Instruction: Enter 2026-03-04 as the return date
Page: home
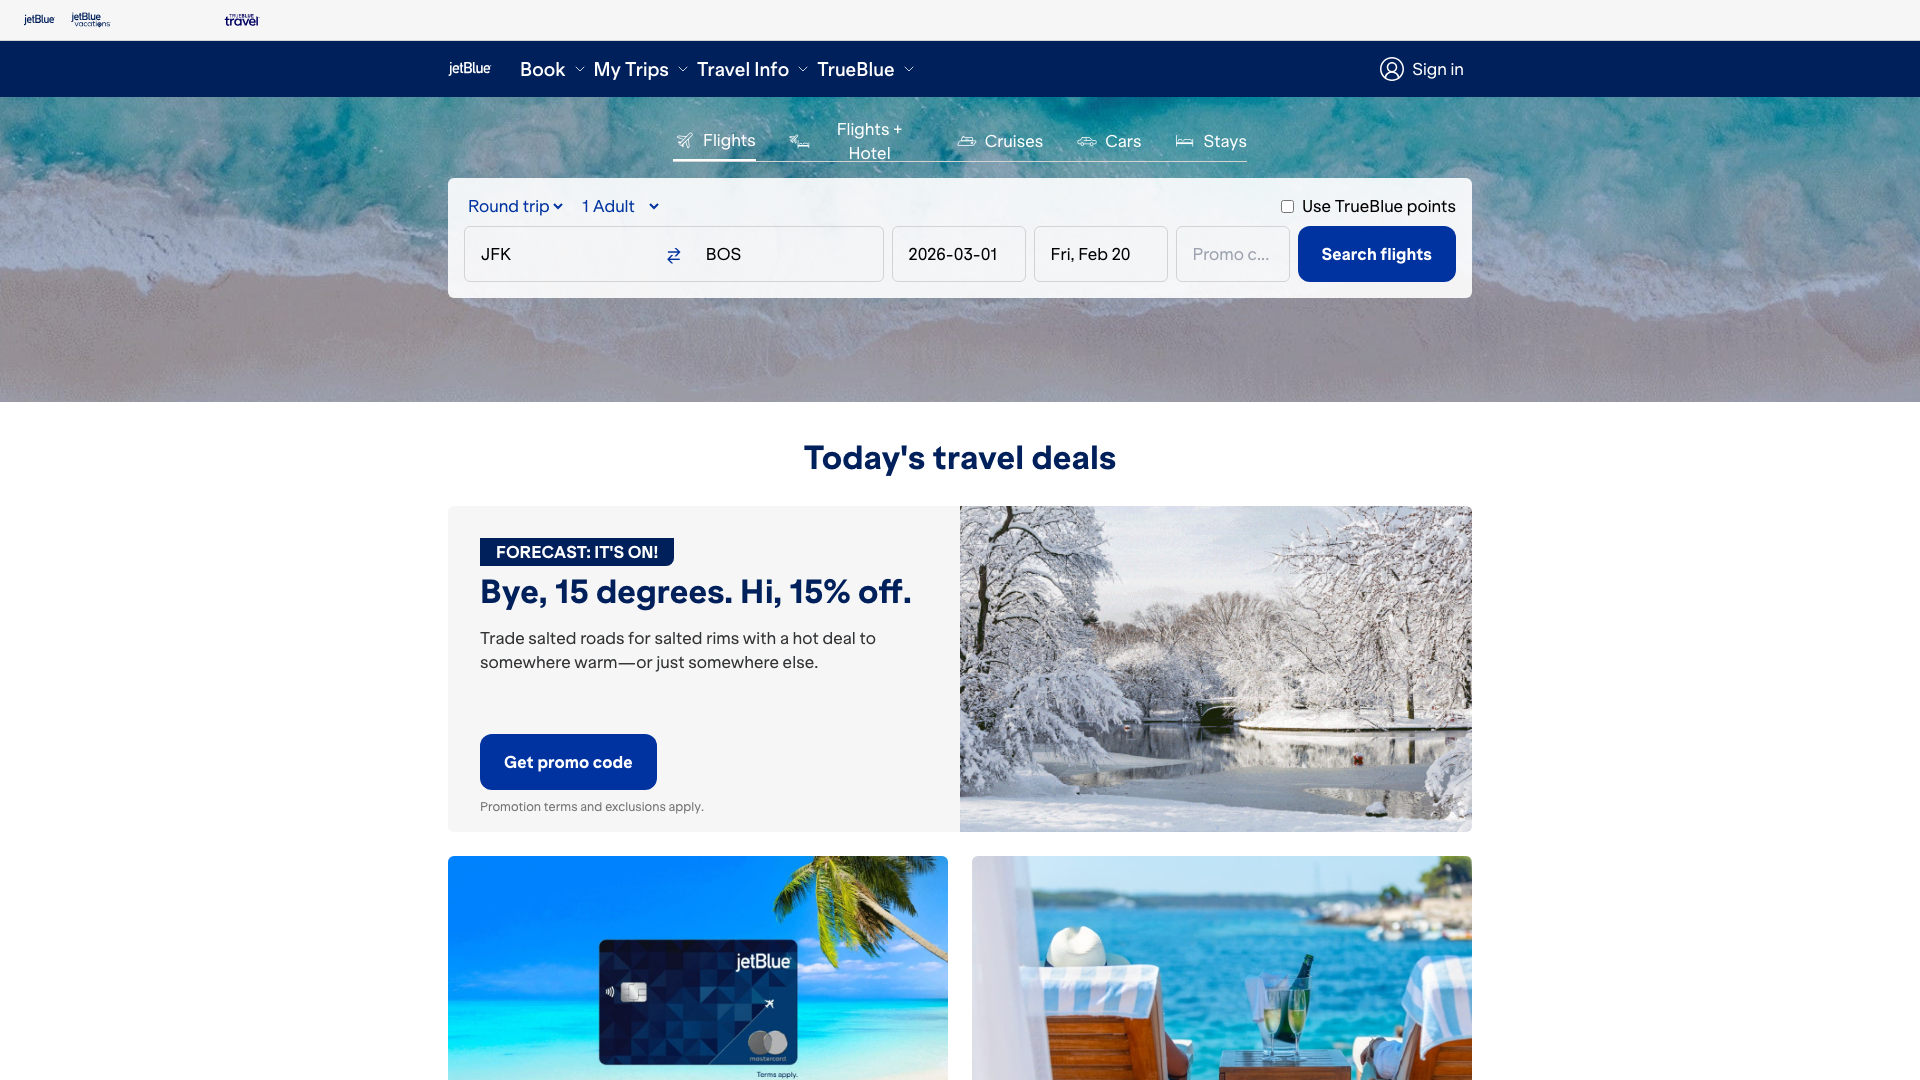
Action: type